Question:
This is the part of Pandas scatter_matrix.
Why the only one label is so long? How can I fix it?
This is part of my code:
'''
from pandas.plotting import scatter_matrix
attributes = ["Chance of Admit ", "CGPA", "GRE Score", "TOEFL Score"]
scatter_matrix(admission[attributes], figsize=(12, 8))
'''
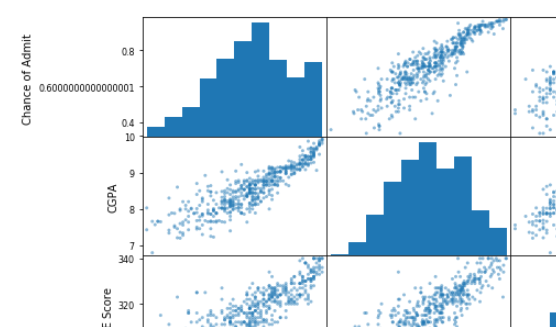
Answer: The label (0.6000000000000001) almost exactly in the middle of the labels (0.8) and (0.4) is due to the effects of due to the usage of floating point variables and the of these numerical data types.
Most decimal values, including those that lie in tenths cannot be expressed in binary, but floating point variables use binary in pandas. Therefore, some decimal values could deviate by a factor of 10 and still show up in the floating point variables written in the default format.
To fix this issue, consider formatting the labels of the axis, such that the floats are rounded to the nearest tenth of hundredth. Consider the 'display.float_format' option: try 'set_option('float_format', #YOUR FORMAT#)' or 'set_eng_float_format(accuracy=3, use_eng_prefix=True)'.
Source: <URL>